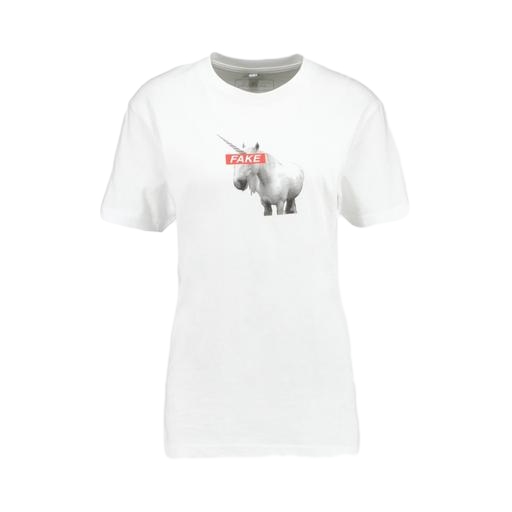
graphic t-shirt, one t-shirt, unisex t-shirt, white background